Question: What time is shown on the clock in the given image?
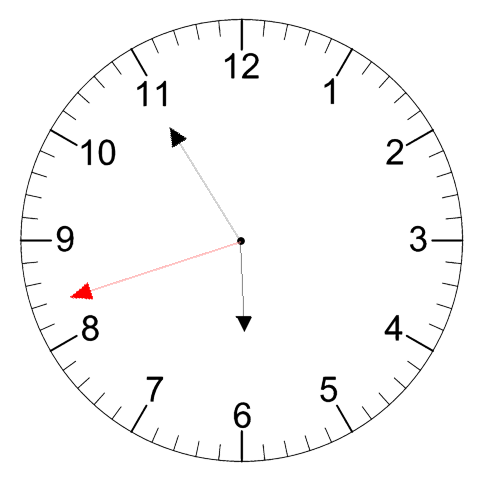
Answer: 05:54:42